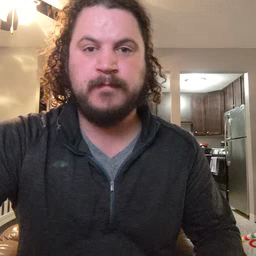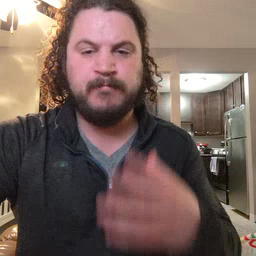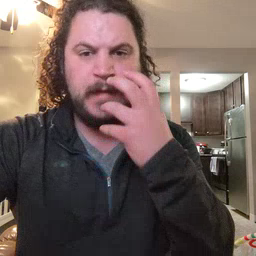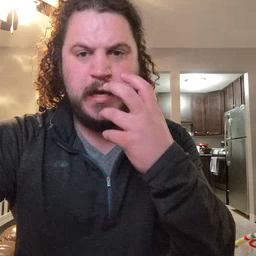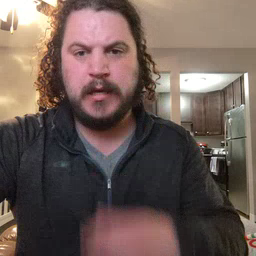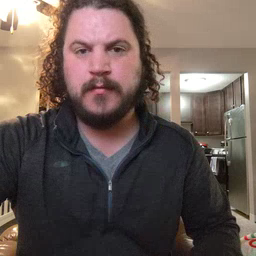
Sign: mad